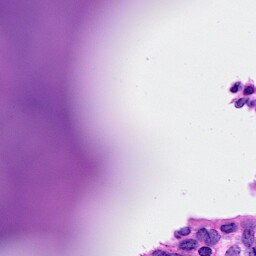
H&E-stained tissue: Breast